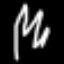
Label: fork